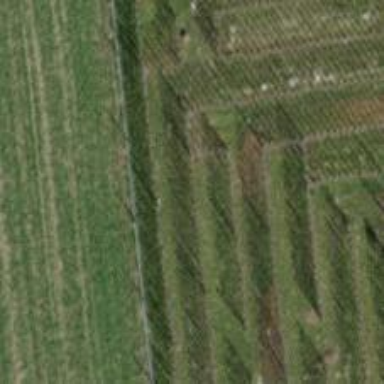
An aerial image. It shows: Footway covered with grass.